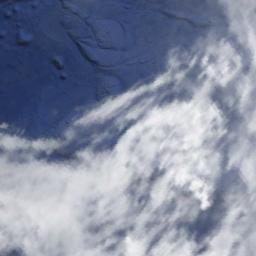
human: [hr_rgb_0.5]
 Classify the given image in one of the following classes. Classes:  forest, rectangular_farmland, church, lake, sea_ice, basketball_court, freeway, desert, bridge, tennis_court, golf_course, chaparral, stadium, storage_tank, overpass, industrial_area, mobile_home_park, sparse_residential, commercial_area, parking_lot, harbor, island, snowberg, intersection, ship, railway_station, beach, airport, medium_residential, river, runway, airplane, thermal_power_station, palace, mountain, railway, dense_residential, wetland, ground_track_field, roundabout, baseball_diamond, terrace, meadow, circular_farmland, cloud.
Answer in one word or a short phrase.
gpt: cloud